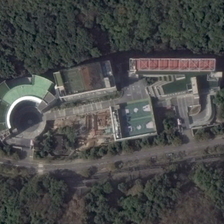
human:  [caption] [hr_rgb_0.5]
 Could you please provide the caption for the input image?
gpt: several buildings with two basketball fields are surrounded by many green trees in a school .

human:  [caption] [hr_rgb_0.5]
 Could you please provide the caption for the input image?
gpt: several buildings with two basketball fields are surrounded by many green trees in a school .

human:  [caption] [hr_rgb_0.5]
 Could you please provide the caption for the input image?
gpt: several buildings with two basketball fields are surrounded by many green trees in a school .

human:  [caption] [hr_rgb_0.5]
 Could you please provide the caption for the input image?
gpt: several buildings with two basketball fields are surrounded by many green trees in a school .

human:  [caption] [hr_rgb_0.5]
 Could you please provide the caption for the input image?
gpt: several buildings with two basketball fields are surrounded by many green trees in a school .